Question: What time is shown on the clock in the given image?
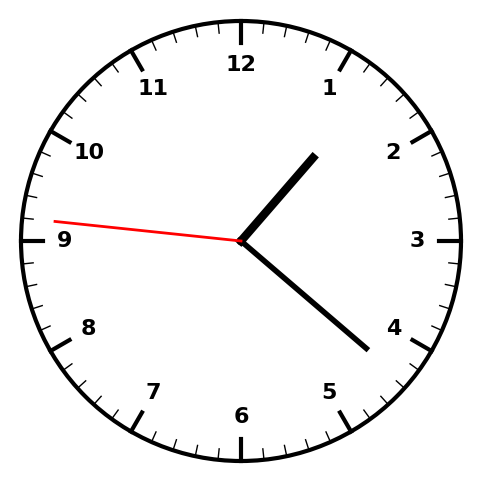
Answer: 01:21:46